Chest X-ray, PA view. Patient: 71 years old, sex F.
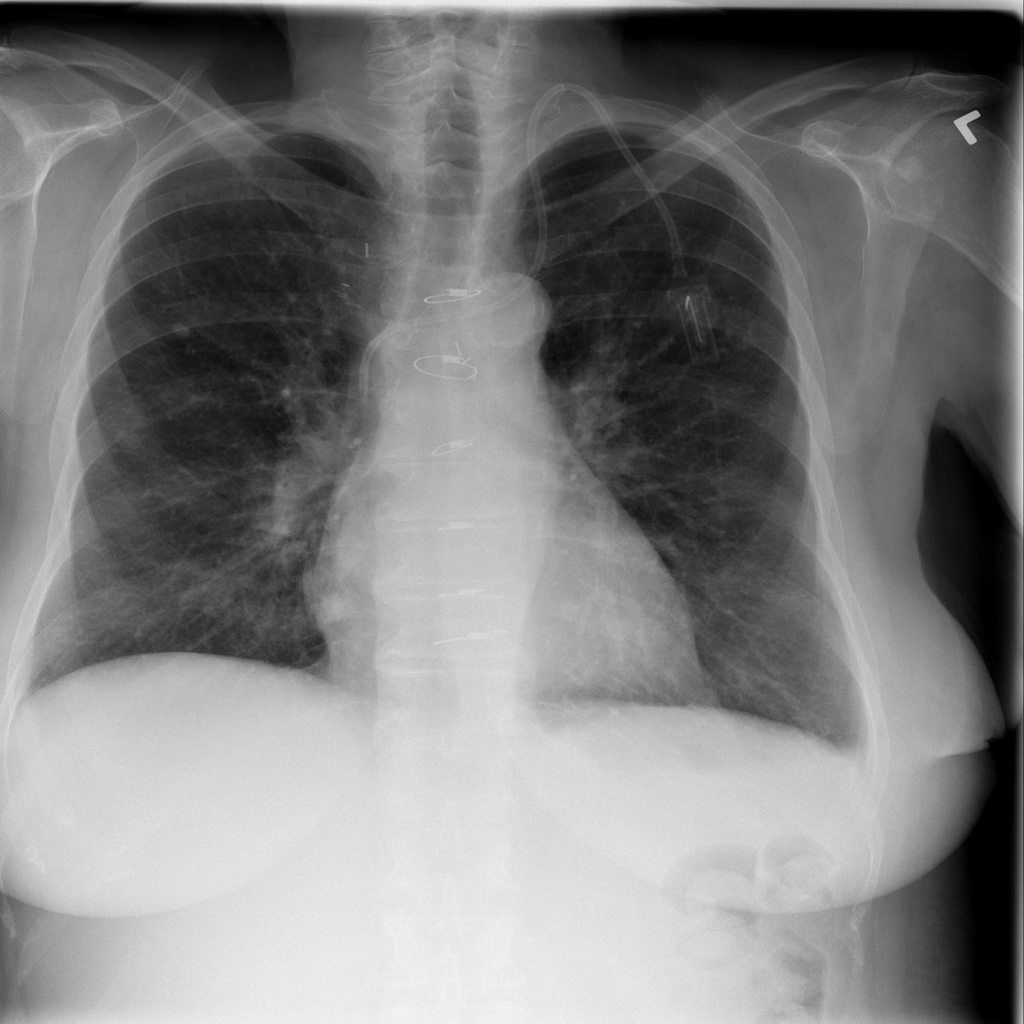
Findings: Infiltration